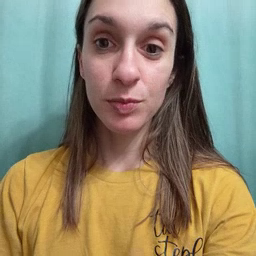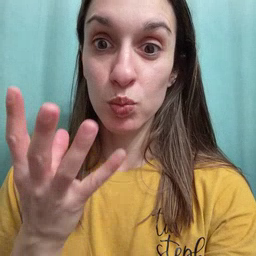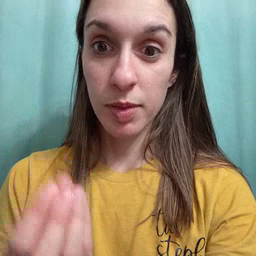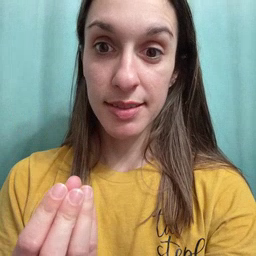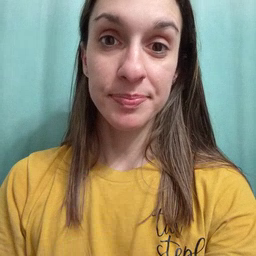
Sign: wet